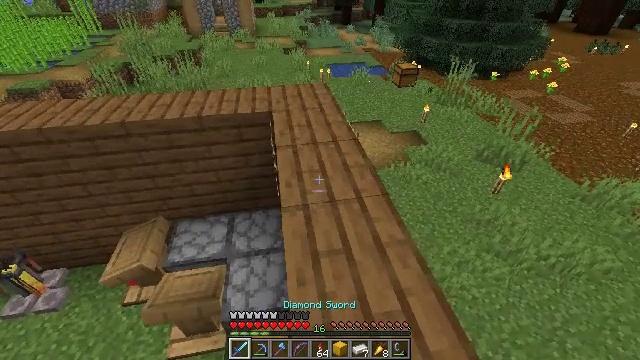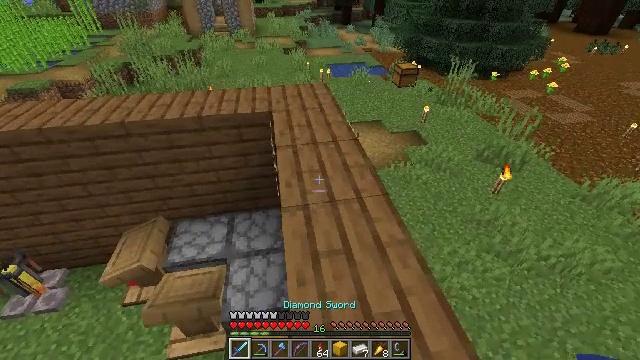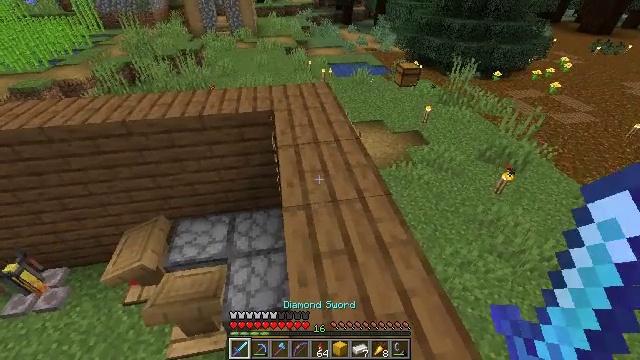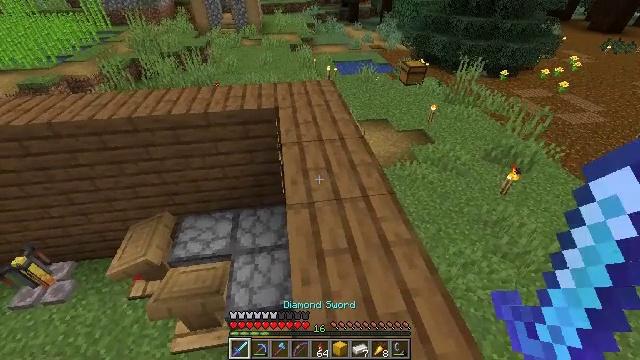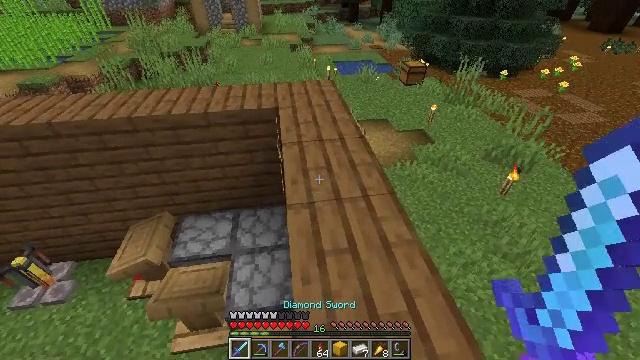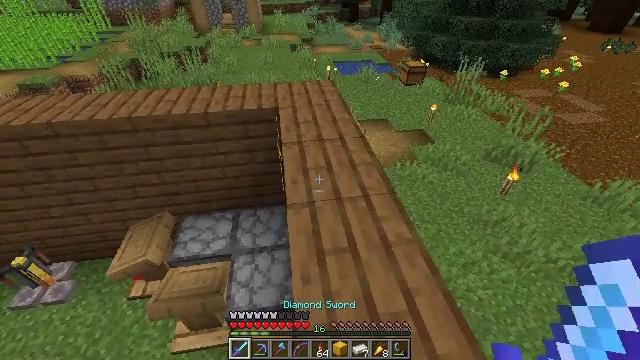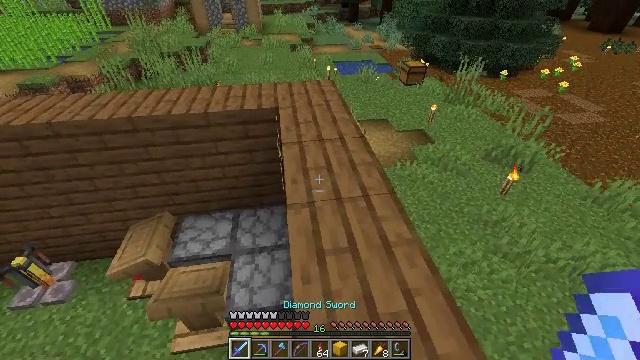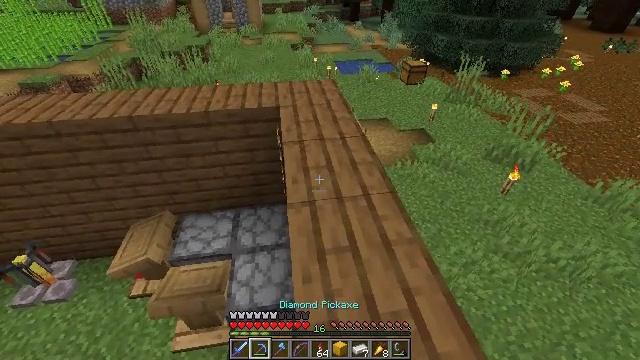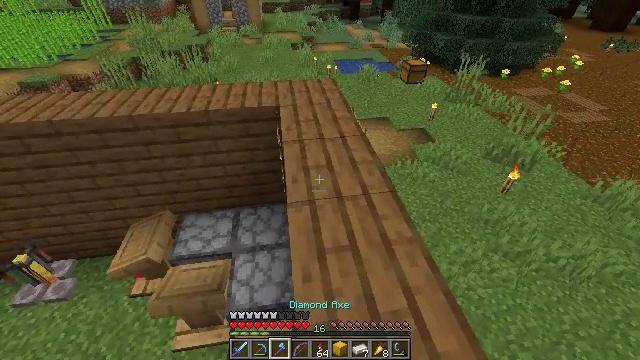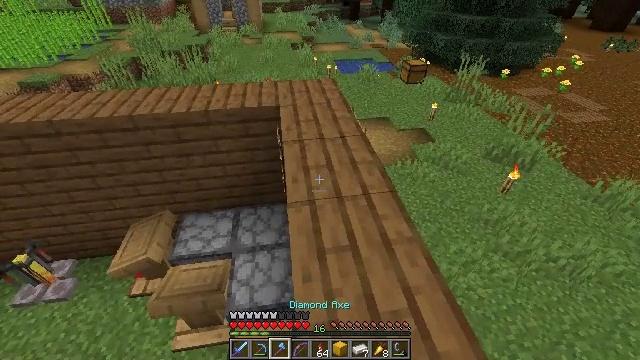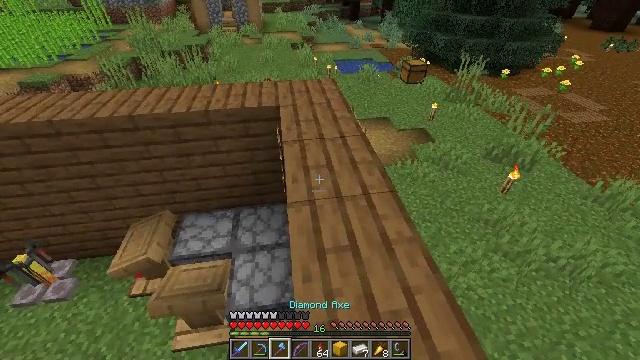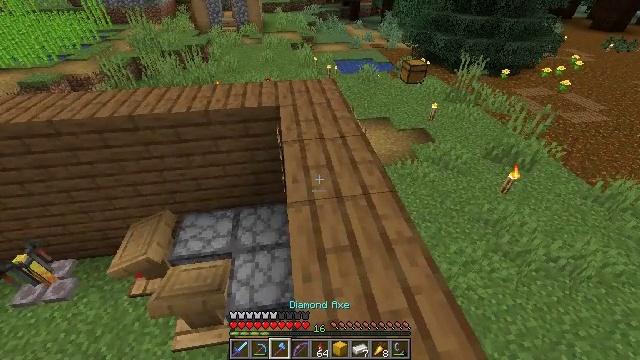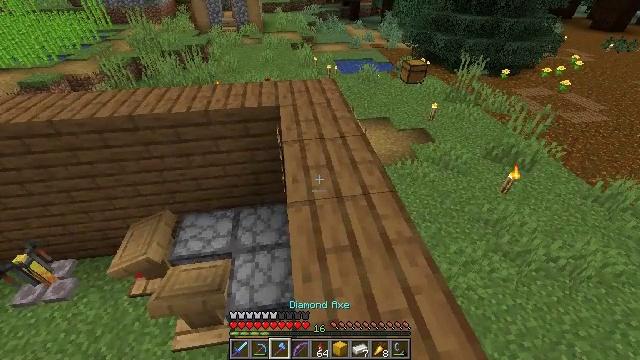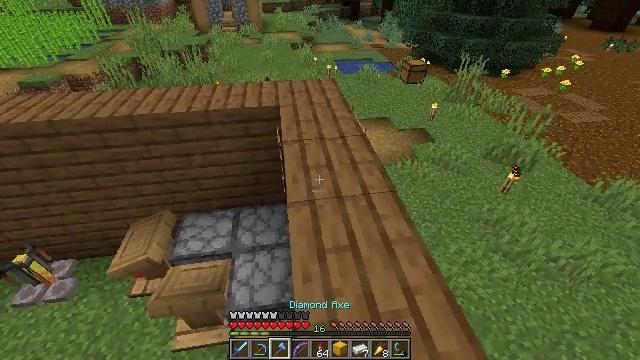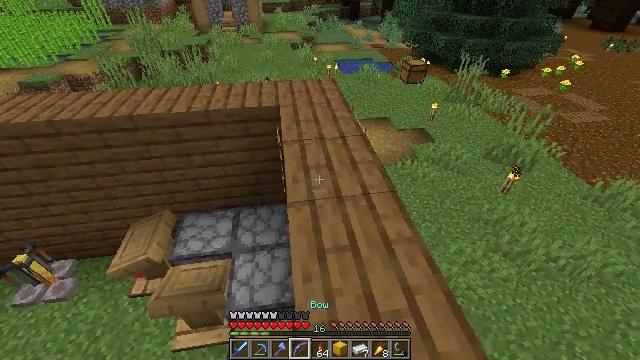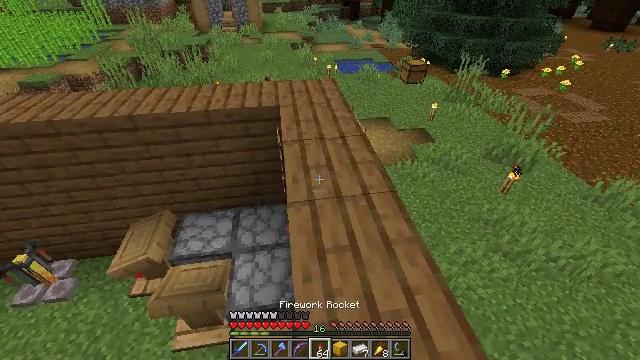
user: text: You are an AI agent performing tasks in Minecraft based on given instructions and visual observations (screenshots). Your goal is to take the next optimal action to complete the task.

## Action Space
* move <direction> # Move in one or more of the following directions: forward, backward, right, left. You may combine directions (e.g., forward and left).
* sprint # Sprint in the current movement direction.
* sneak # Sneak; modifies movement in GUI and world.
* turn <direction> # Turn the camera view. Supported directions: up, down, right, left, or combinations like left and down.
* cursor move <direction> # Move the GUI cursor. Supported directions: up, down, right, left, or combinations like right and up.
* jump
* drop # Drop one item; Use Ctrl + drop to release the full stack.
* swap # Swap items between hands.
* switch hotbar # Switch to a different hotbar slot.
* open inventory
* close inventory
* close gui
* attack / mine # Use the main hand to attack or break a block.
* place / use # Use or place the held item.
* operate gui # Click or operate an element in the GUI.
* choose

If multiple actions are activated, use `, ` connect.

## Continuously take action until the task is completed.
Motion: motion action
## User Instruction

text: Destroy the spruce leaves to get sticks and saplings.
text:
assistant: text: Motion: no_op
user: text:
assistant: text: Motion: no_op
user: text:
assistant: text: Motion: turn left
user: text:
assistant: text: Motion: no_op
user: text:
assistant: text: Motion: no_op
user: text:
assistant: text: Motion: no_op
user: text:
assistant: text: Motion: no_op
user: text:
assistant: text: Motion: no_op
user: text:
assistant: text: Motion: no_op
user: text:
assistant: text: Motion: no_op
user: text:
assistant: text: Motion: no_op
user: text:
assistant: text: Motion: no_op
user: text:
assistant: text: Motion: no_op
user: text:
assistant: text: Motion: no_op
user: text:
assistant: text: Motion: no_op
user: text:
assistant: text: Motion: no_op
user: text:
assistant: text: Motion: move forward, turn up
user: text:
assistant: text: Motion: move forward, turn up
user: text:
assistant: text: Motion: move forward, turn up
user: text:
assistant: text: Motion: move forward, sprint, turn up
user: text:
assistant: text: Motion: move forward, sprint, turn up
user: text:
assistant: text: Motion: move forward, sprint, turn right and up
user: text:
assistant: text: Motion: move forward, sprint, turn up
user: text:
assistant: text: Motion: move forward, sprint
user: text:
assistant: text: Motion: move forward, sprint, turn right and up
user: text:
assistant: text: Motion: move forward, sprint, turn right and up
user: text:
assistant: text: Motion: move forward, sprint, turn right and up
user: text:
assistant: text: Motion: move forward, sprint, turn right and up
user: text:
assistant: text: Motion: move forward, sprint, turn right
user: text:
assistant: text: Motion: move forward, sprint, turn right, jump